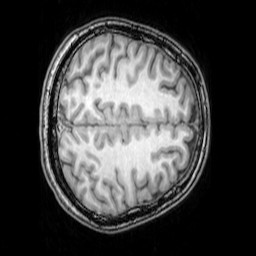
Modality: T1w
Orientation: axial
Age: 24
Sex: female
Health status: healthy
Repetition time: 0.081 s
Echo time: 0.037 s